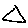
Label: triangle